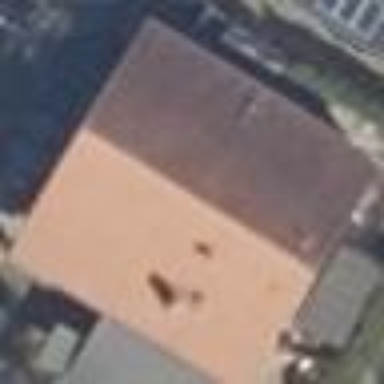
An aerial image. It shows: Residential building.